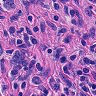
Metastatic tissue present: yes